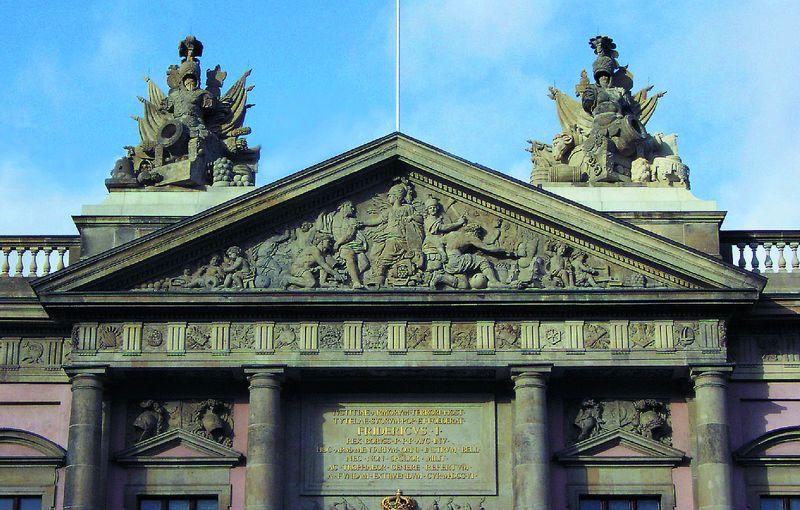
Titel: Fassadengestaltung des Zeughaus in Berlin
Künstler: Johann Arnold Nehring
Standort: Berlin, Zeughaus (EU - D)
Schlagwörter: himmel, schatten, dreieck, grün, licht, säulen, dach, gebäude, ornament, federn, stein, gold, klassizismus, krone, relief, schrift, fahnen, fassade, giebel, lila, figuren, friedrich, soldaten, detail, inschrift, verzierung, geländer, foto, berlin, balustrade, architrav, photo, wappen, helme, griechisch, griechenland, kanonen, tempel, klassik, aufnahme, preußen, tympanon, zeughaus, fridericus, fredericus